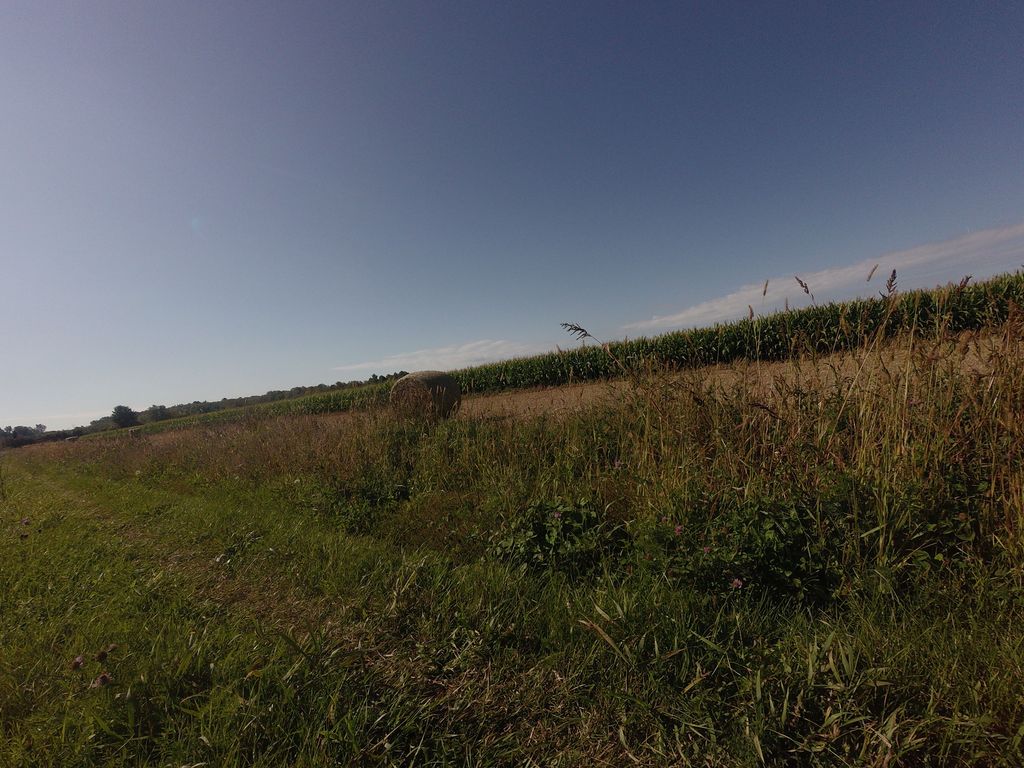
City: ottawa-gatineau